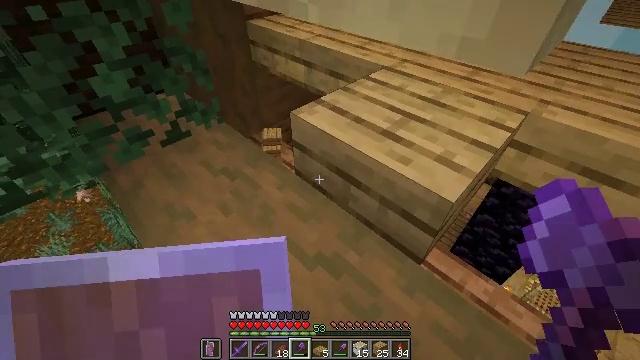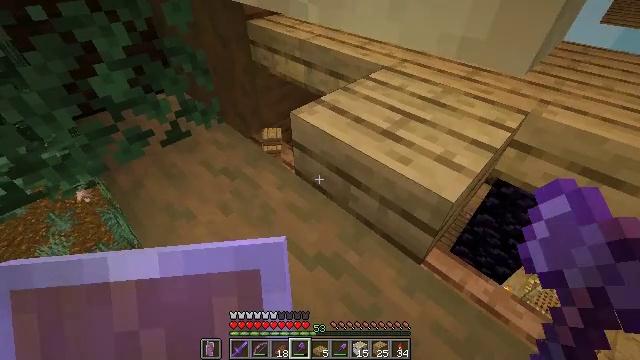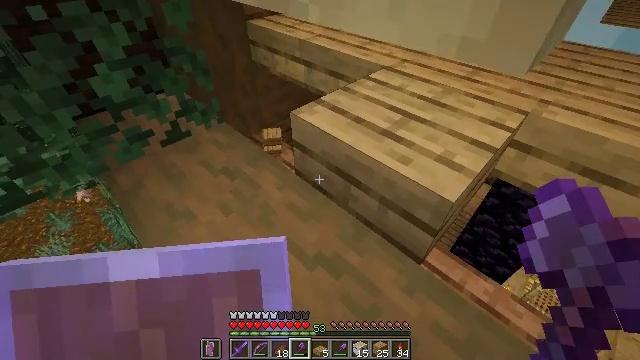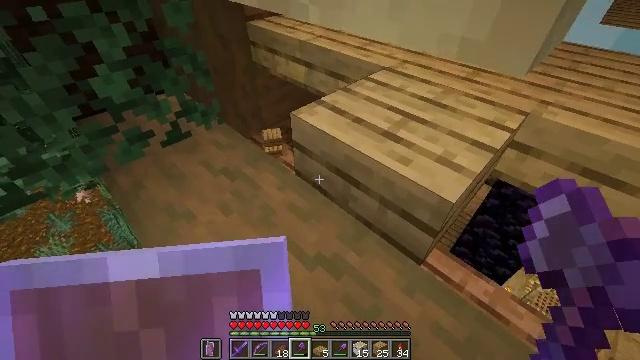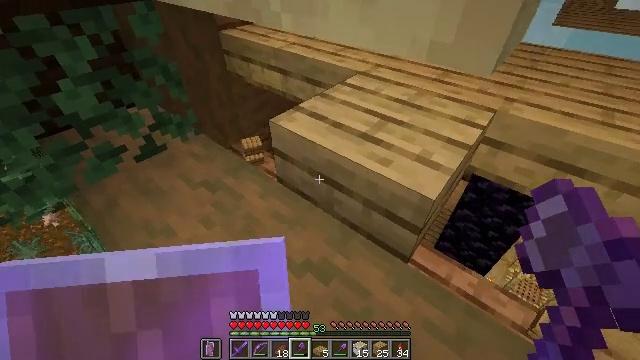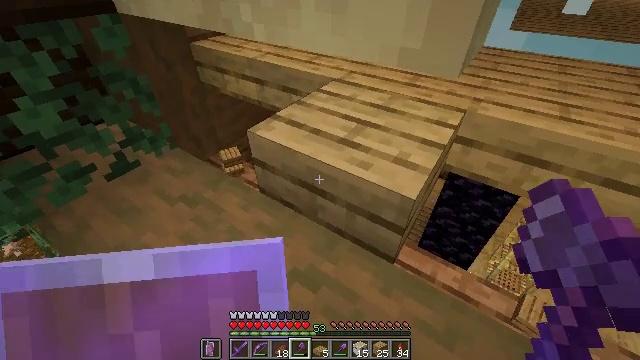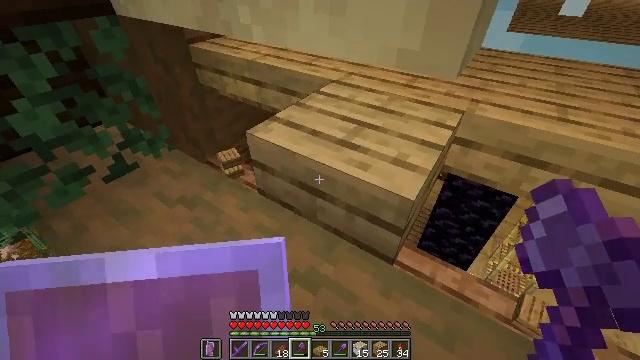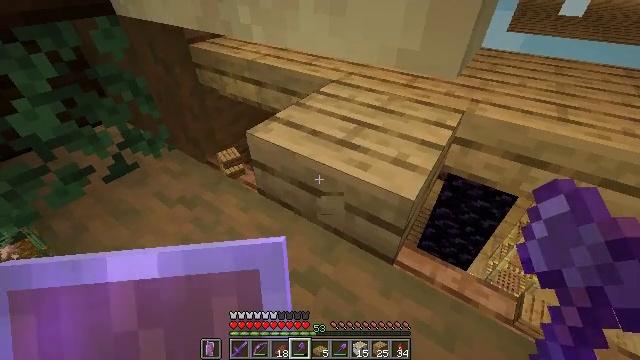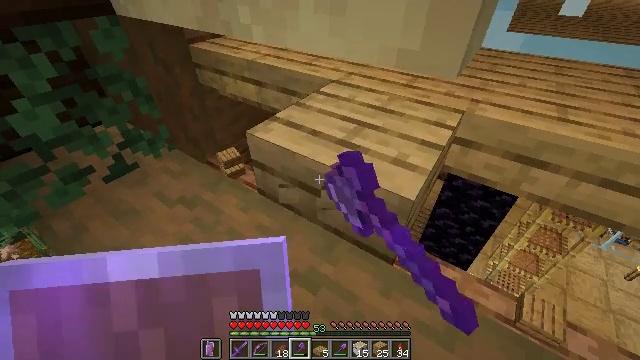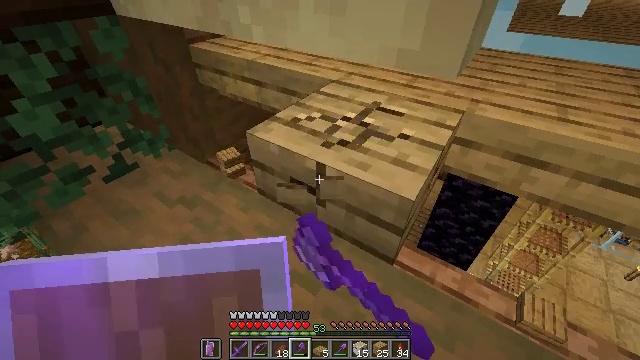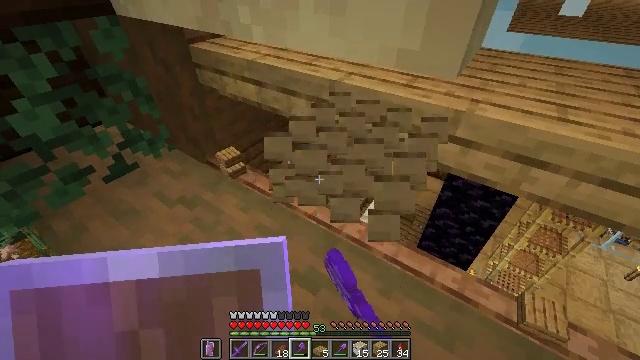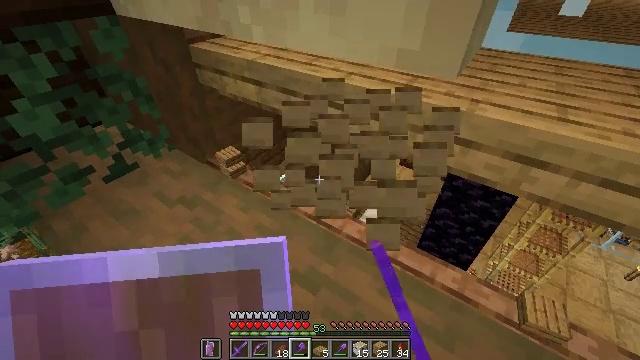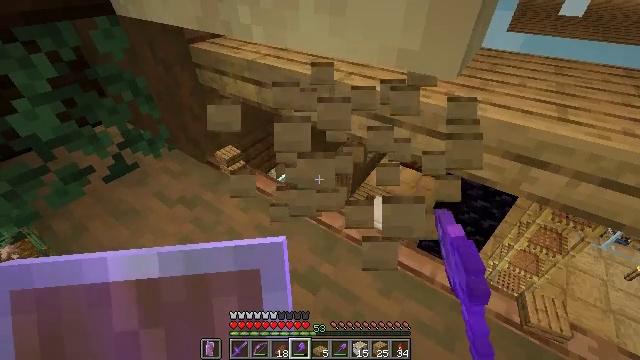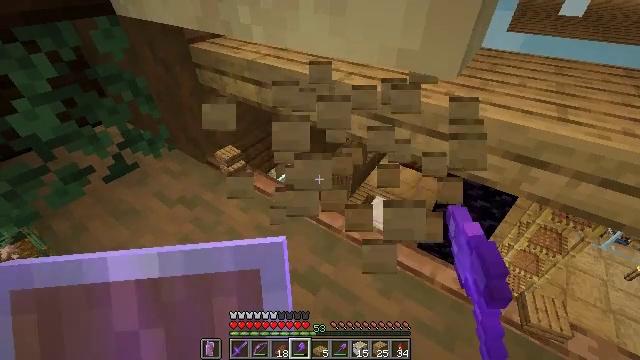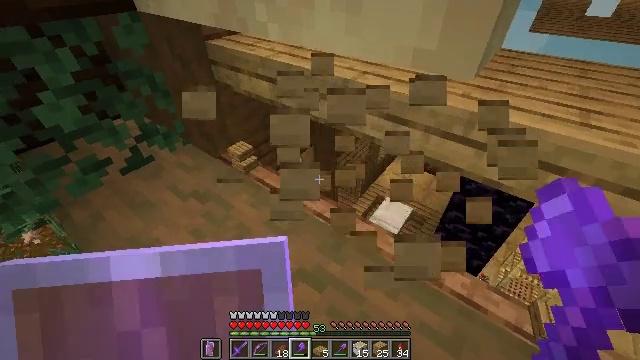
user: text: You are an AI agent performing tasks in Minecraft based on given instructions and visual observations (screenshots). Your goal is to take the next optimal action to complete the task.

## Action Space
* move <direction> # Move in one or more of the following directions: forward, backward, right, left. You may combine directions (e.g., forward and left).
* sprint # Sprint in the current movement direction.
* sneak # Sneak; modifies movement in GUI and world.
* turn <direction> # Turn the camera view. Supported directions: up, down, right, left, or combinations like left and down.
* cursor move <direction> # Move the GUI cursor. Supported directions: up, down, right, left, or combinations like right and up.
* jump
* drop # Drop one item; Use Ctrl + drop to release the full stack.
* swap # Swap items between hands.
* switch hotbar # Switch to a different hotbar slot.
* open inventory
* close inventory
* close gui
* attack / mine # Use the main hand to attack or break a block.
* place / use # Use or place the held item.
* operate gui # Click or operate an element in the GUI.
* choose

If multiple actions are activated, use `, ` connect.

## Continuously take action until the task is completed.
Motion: motion action
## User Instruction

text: Dig up the oak slab used in construction.
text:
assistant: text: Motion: sneak
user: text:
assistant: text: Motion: sneak
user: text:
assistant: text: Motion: sneak
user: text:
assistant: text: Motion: sneak, turn right and up
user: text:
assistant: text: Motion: sneak, turn right and up
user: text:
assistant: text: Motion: sneak
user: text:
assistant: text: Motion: sneak, attack / mine
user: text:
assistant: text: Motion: sneak, attack / mine
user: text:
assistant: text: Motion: sneak, attack / mine
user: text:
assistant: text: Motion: sneak, attack / mine
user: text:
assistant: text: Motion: sneak, attack / mine
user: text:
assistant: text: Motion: sneak, attack / mine
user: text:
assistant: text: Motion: sneak
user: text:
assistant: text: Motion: sneak, turn left
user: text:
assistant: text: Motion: sneak